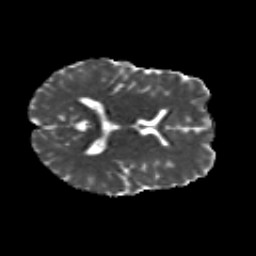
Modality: MD
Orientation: axial
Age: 28
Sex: male
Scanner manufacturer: siemens
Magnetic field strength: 3 T
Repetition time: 8.8 s
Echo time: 0.085 s